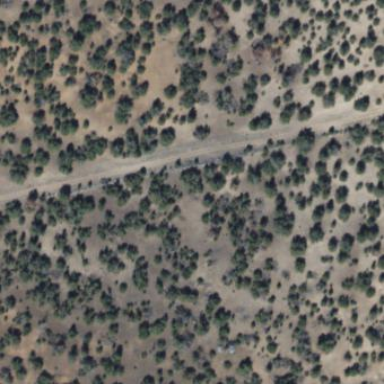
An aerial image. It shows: Area covered in scrub vegetation.